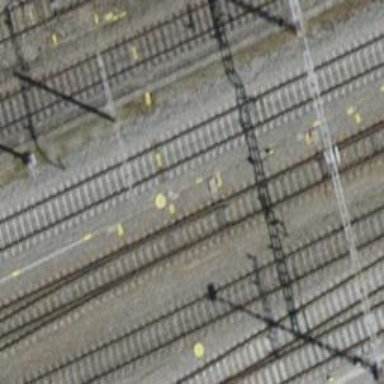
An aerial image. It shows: Railway switch.